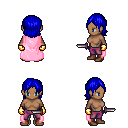
a pixel art fantasy rpg character, female body template, human, dark skin, pink cape, magenta pants, blue long bangs hairstyle, gold gloves, brown shoes, dagger, four views (front, back, left, right), 2x2 character sprite sheet, small pixel art, hard edges, no anti-aliasing